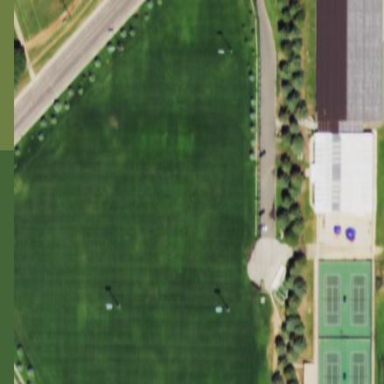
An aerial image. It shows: Soccer pitch with grass surface for leisure land.